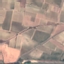
Land use / land cover class: PermanentCrop